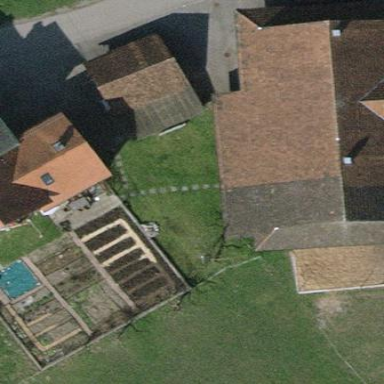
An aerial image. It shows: Farm with farmyard.